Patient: sex M, age 60
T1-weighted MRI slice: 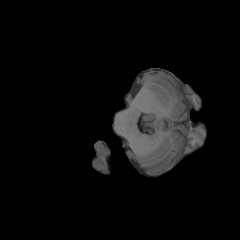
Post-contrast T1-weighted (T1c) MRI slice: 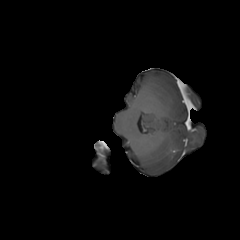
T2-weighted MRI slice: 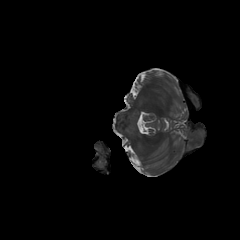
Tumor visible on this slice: no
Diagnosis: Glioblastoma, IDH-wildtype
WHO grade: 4